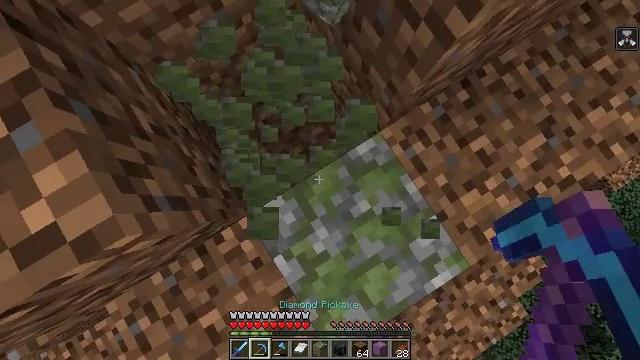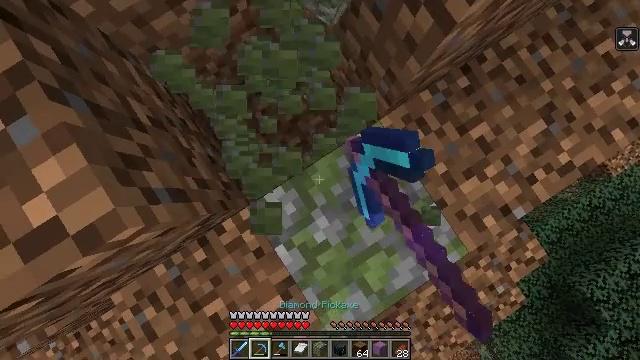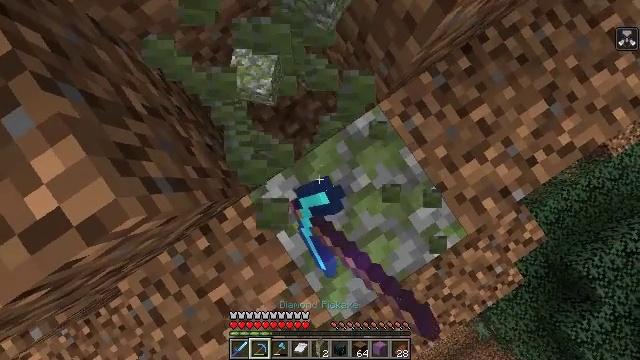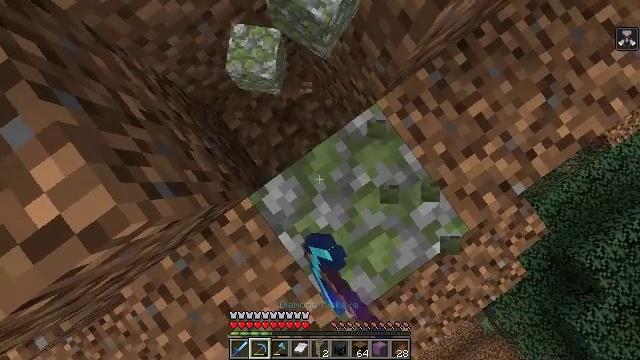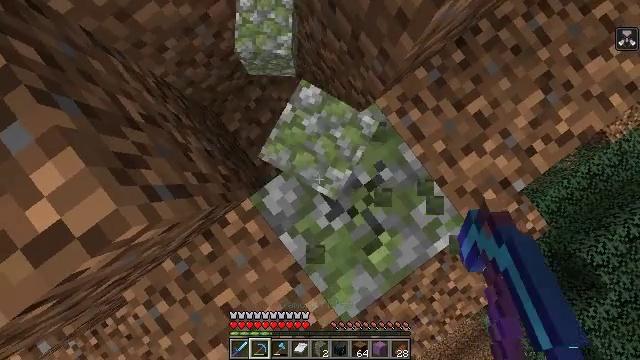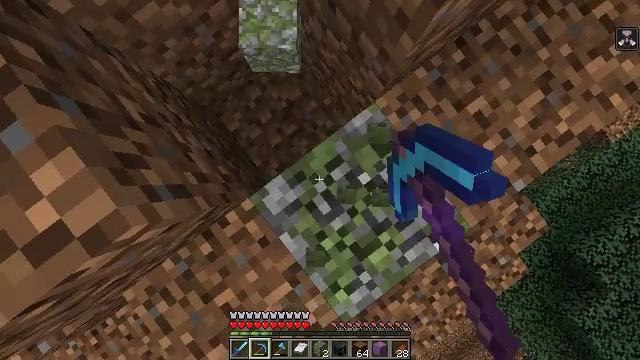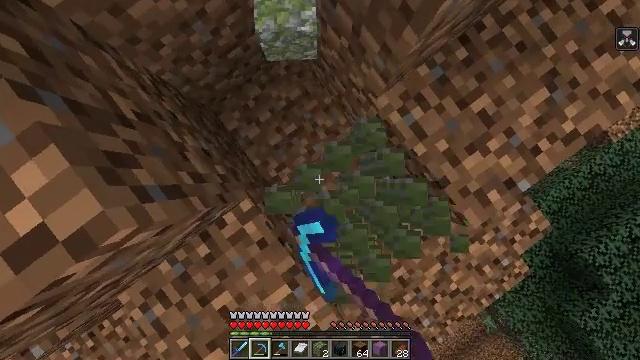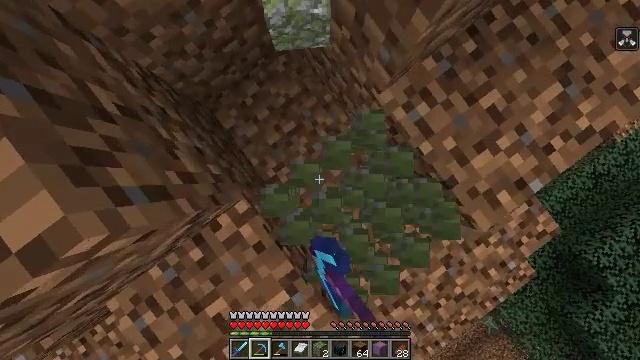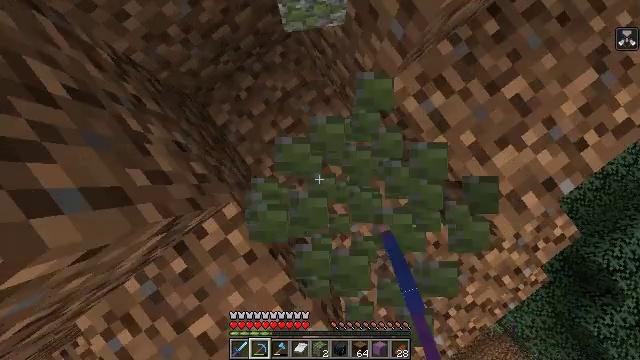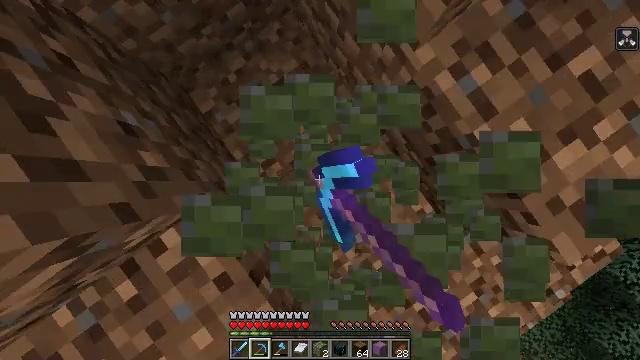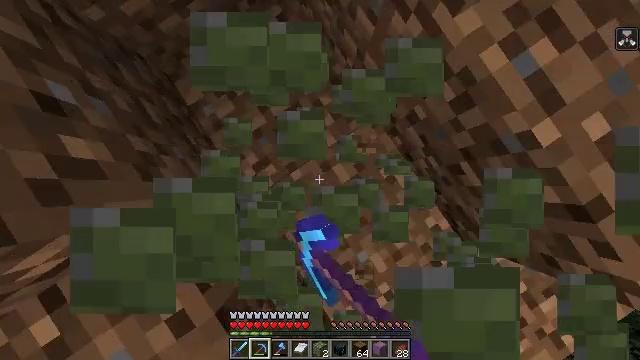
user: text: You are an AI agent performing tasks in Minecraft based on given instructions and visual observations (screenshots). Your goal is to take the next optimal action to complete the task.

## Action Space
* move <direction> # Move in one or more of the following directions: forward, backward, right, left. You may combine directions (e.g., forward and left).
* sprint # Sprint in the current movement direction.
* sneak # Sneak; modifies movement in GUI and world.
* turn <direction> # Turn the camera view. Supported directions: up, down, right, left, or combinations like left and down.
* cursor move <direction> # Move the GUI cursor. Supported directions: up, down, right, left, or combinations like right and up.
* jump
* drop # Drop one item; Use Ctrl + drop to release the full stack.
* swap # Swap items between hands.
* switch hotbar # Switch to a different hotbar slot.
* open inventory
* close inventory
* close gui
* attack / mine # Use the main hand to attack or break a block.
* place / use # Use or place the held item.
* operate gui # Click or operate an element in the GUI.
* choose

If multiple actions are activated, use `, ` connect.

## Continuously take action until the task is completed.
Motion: motion action
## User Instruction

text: Harvest mossy cobblestone for building.
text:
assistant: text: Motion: turn down, attack / mine
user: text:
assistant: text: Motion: turn right and down, attack / mine
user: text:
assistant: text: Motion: turn right and down, attack / mine
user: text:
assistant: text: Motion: attack / mine
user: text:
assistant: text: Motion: attack / mine
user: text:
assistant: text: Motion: attack / mine
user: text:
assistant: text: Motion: attack / mine
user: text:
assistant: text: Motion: attack / mine
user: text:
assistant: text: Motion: turn left, attack / mine
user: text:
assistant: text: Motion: turn left and up
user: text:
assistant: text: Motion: no_op